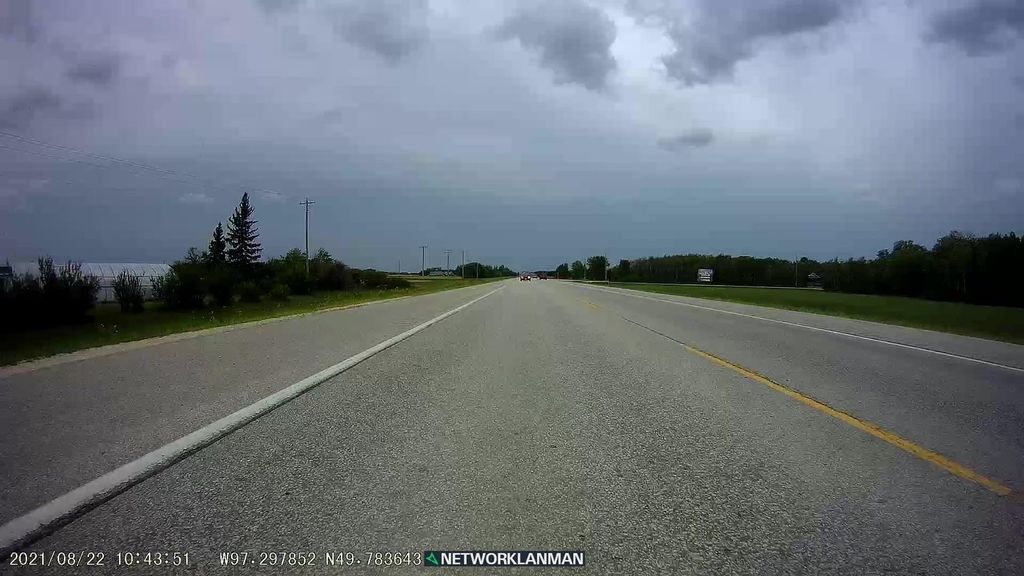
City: winnipeg